Question: I added a custom module in vtigercrm 5.4 using vtlib/moduledir/5.4 by copying this folder.
Everything works fine except one thing, I added hard coded data in database (I create table for my custom module and link this to vtiger_field, vtiger_blocks, vtiger_crmentity, etc...), but this data is not showing when I open my module. I changed table name and columns name in module.php, but everything fails. Can anyone tell me how I show my data in to this list.

got something. I add get_related_list function in vtiger_relatedlists table. and create this function in module.php. and in function I add this code:
---
'''
global $adb;
$header = array("RabateName");
$data = "SELECT RabateName FROM vtiger_OrganisationRabate where vtiger_OrganisationRabate.OrganisationRabate_id = ?";
$result = $adb->pquery($data,array(495));
$accountname = array(array());
while($resultrow = $adb->fetchByAssoc($result))
{
$accountname[]=$resultrow;
}
$return_value = array('header'=>$header,'entries'=>$accountname);
return $return_value;
'''
but again fails,still not showing.
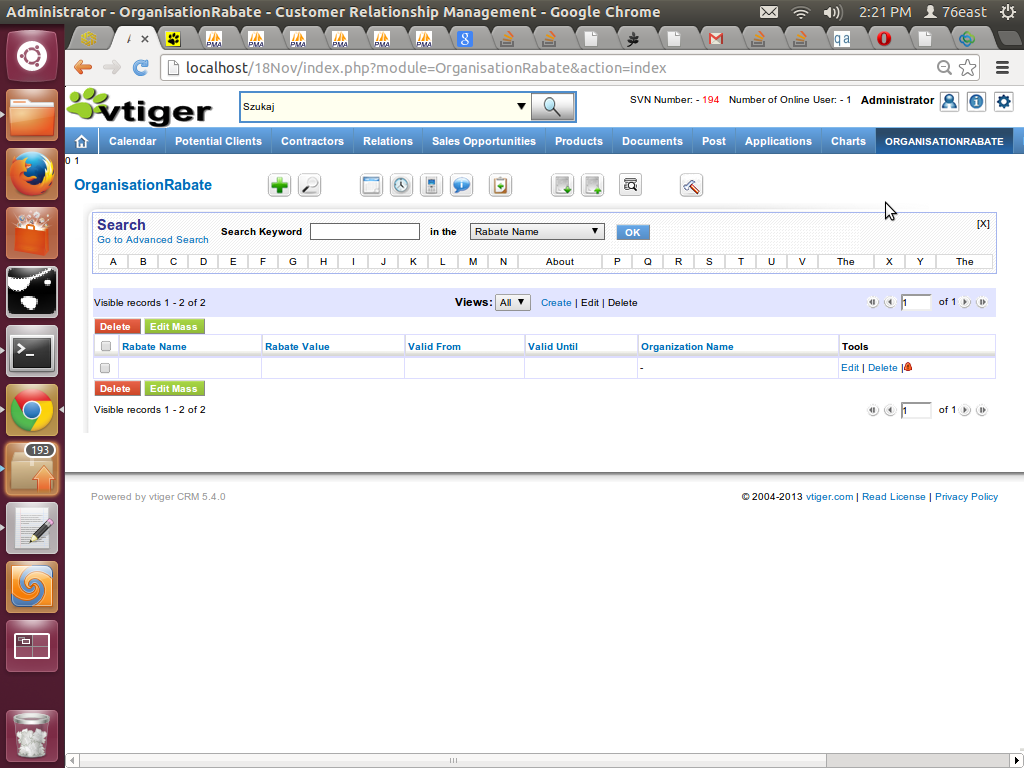
Answer: You are adding module hard coded in database details. you are missing some of thew table.
So my suggestion is to add module by using script.
Here is the script.
'''
<?php
// Turn on debugging level
$Vtiger_Utils_Log = true;
include_once('vtlib/Vtiger/Menu.php');
include_once('vtlib/Vtiger/Module.php');
$module = new Vtiger_Module();
$module->name = 'Store';
$module->save();
$module->initTables();
$module->initWebservice();
$menu = Vtiger_Menu::getInstance('Support');
$menu->addModule($module);
$block1 = new Vtiger_Block();
$block1->label = 'Organization Information';
$module->addBlock($block1); //to create a new block
$field0 = new Vtiger_Field();
$field0->name = 'organization_name';
$field0->label = 'Organization Name';
$field0->table = $module->basetable;
$field0->column = 'organization_name';
$field0->columntype = 'VARCHAR(100)';
$field0->uitype = 2;
$field0->typeofdata = 'V~M';
$module->setEntityIdentifier($field0); //to insert values in entity folder
$block1->addField($field0); //to add field in block
$field1 = new Vtiger_Field();
$field1->name = 'store_id_auto';
$field1->label = 'Store ID';
$field1->table = $module->basetable;
$field1->column = 'store_id_auto';
$field1->columntype = 'VARCHAR(100)';
$field1->uitype = 4;
$field1->typeofdata = 'V~O';
$block1->addField($field1);
//Do not change any value for filed2.
$field2 = new Vtiger_Field();
$field2->name = 'assigned_user_id';
$field2->label = 'Assigned To';
$field2->table = 'vtiger_crmentity';
$field2->column = 'smownerid';
$field2->columntype = 'int(19)';
$field2->uitype = 53;
$field2->typeofdata = 'V~M';
$block1->addField($field2);
$filter1 = new Vtiger_Filter();
$filter1->name = 'All';
$filter1->isdefault = true;
$module->addFilter($filter1);
// Add fields to the filter created
$filter1->addField($field0, 1);
$filter1->addField($field1, 2);
$filter1->addField($field2, 3);
/** Set sharing access of this module */
$module->setDefaultSharing('Private');
/** Enable and Disable available tools */
$module->enableTools(Array('Import', 'Export'));
$module->disableTools('Merge');
?>
'''
First create a module folder in modules and copy files from vtlib/ModuleDir/5.4.0 file to the folder created in modules/newmodule
Change name of ModuleFile.js, ModuleFile.php, ModuleFileAjax.php with your module name(with no space).
Keep in mind, During changing name of ModuleFileAjax.php just Replace ModuleFile with name of Module.
Go to modulename.php to change the class name, $table_name (6values change), $table_index (4values change).
Table index is nothing but the moduleid(ex. taskid) which is auto generated after modulecreated.